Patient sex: M
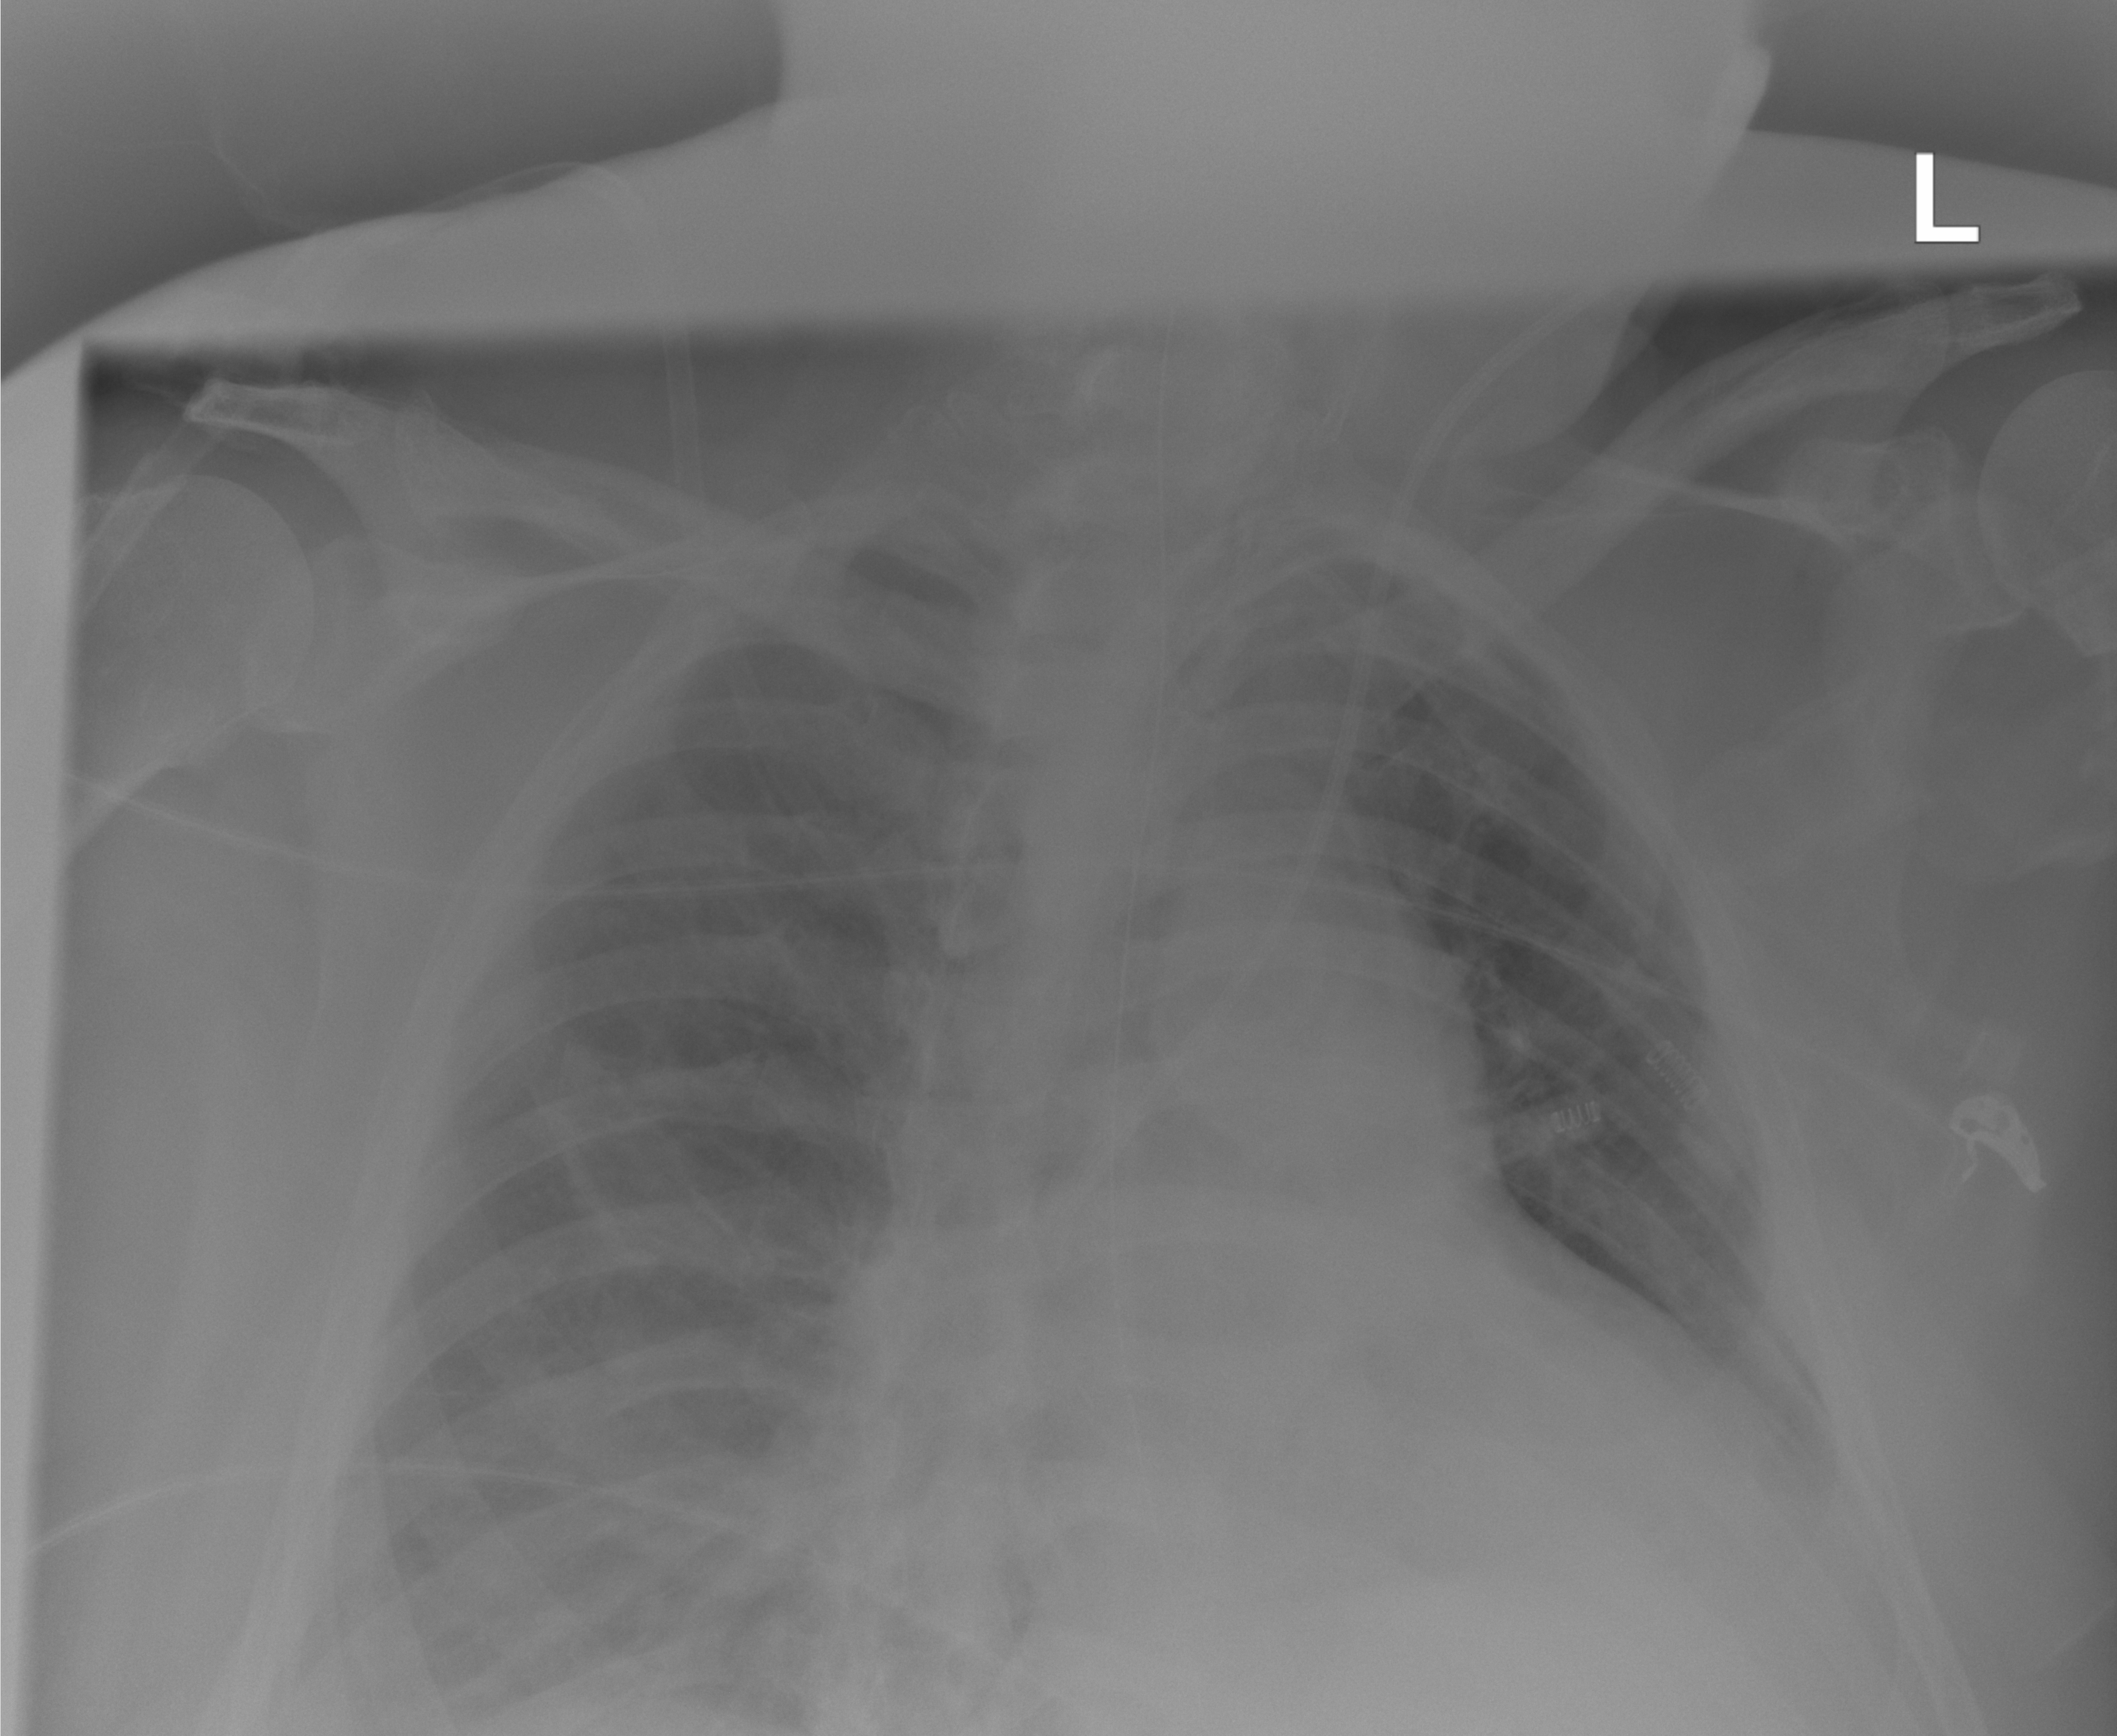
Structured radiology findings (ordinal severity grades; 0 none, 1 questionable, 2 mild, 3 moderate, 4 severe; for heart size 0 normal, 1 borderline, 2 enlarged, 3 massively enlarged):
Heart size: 2
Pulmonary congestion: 0
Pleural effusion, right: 2
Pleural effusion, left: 2
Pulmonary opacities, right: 0
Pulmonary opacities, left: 0
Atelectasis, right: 3
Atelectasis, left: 2